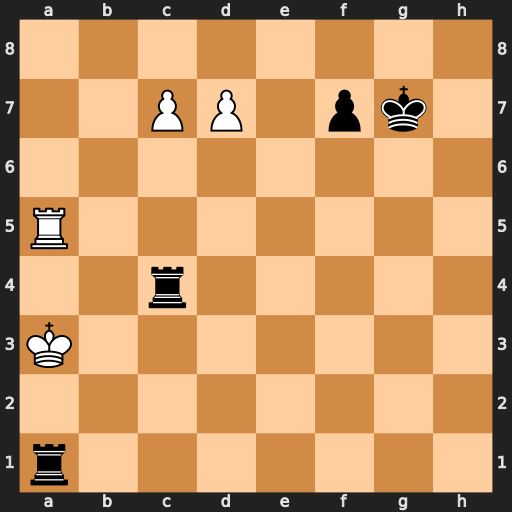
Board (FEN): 8/2PP1pk1/8/R7/2r5/K7/8/r7
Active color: w
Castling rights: -
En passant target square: -
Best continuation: Kb3 Rxc7 Rg5+ Kh6 d8=Q